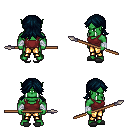
a pixel art fantasy rpg character, male body template, orc, green skin, maroon pirate shirt, gold greaves, raven loose hair, white cloth bandages, gray slippers, spear, four views (front, back, left, right), 2x2 character sprite sheet, small pixel art, hard edges, no anti-aliasing